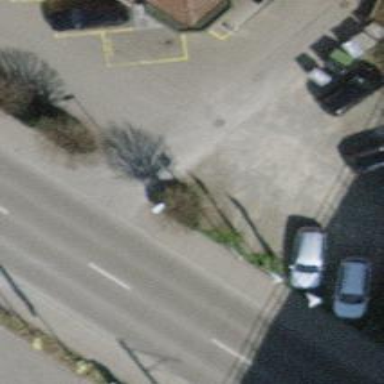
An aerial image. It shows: Parking area with surface.